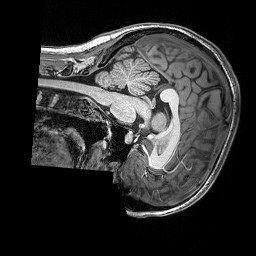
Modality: T1w
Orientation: sagittal
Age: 24
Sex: female
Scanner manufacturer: siemens
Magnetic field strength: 3 T
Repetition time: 2.5 s
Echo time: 0.00343 s